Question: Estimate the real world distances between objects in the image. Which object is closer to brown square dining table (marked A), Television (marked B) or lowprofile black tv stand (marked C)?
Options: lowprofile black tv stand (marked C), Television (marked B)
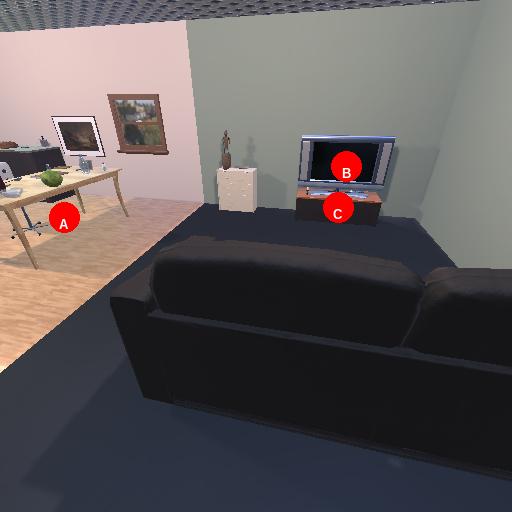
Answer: lowprofile black tv stand (marked C)